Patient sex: F
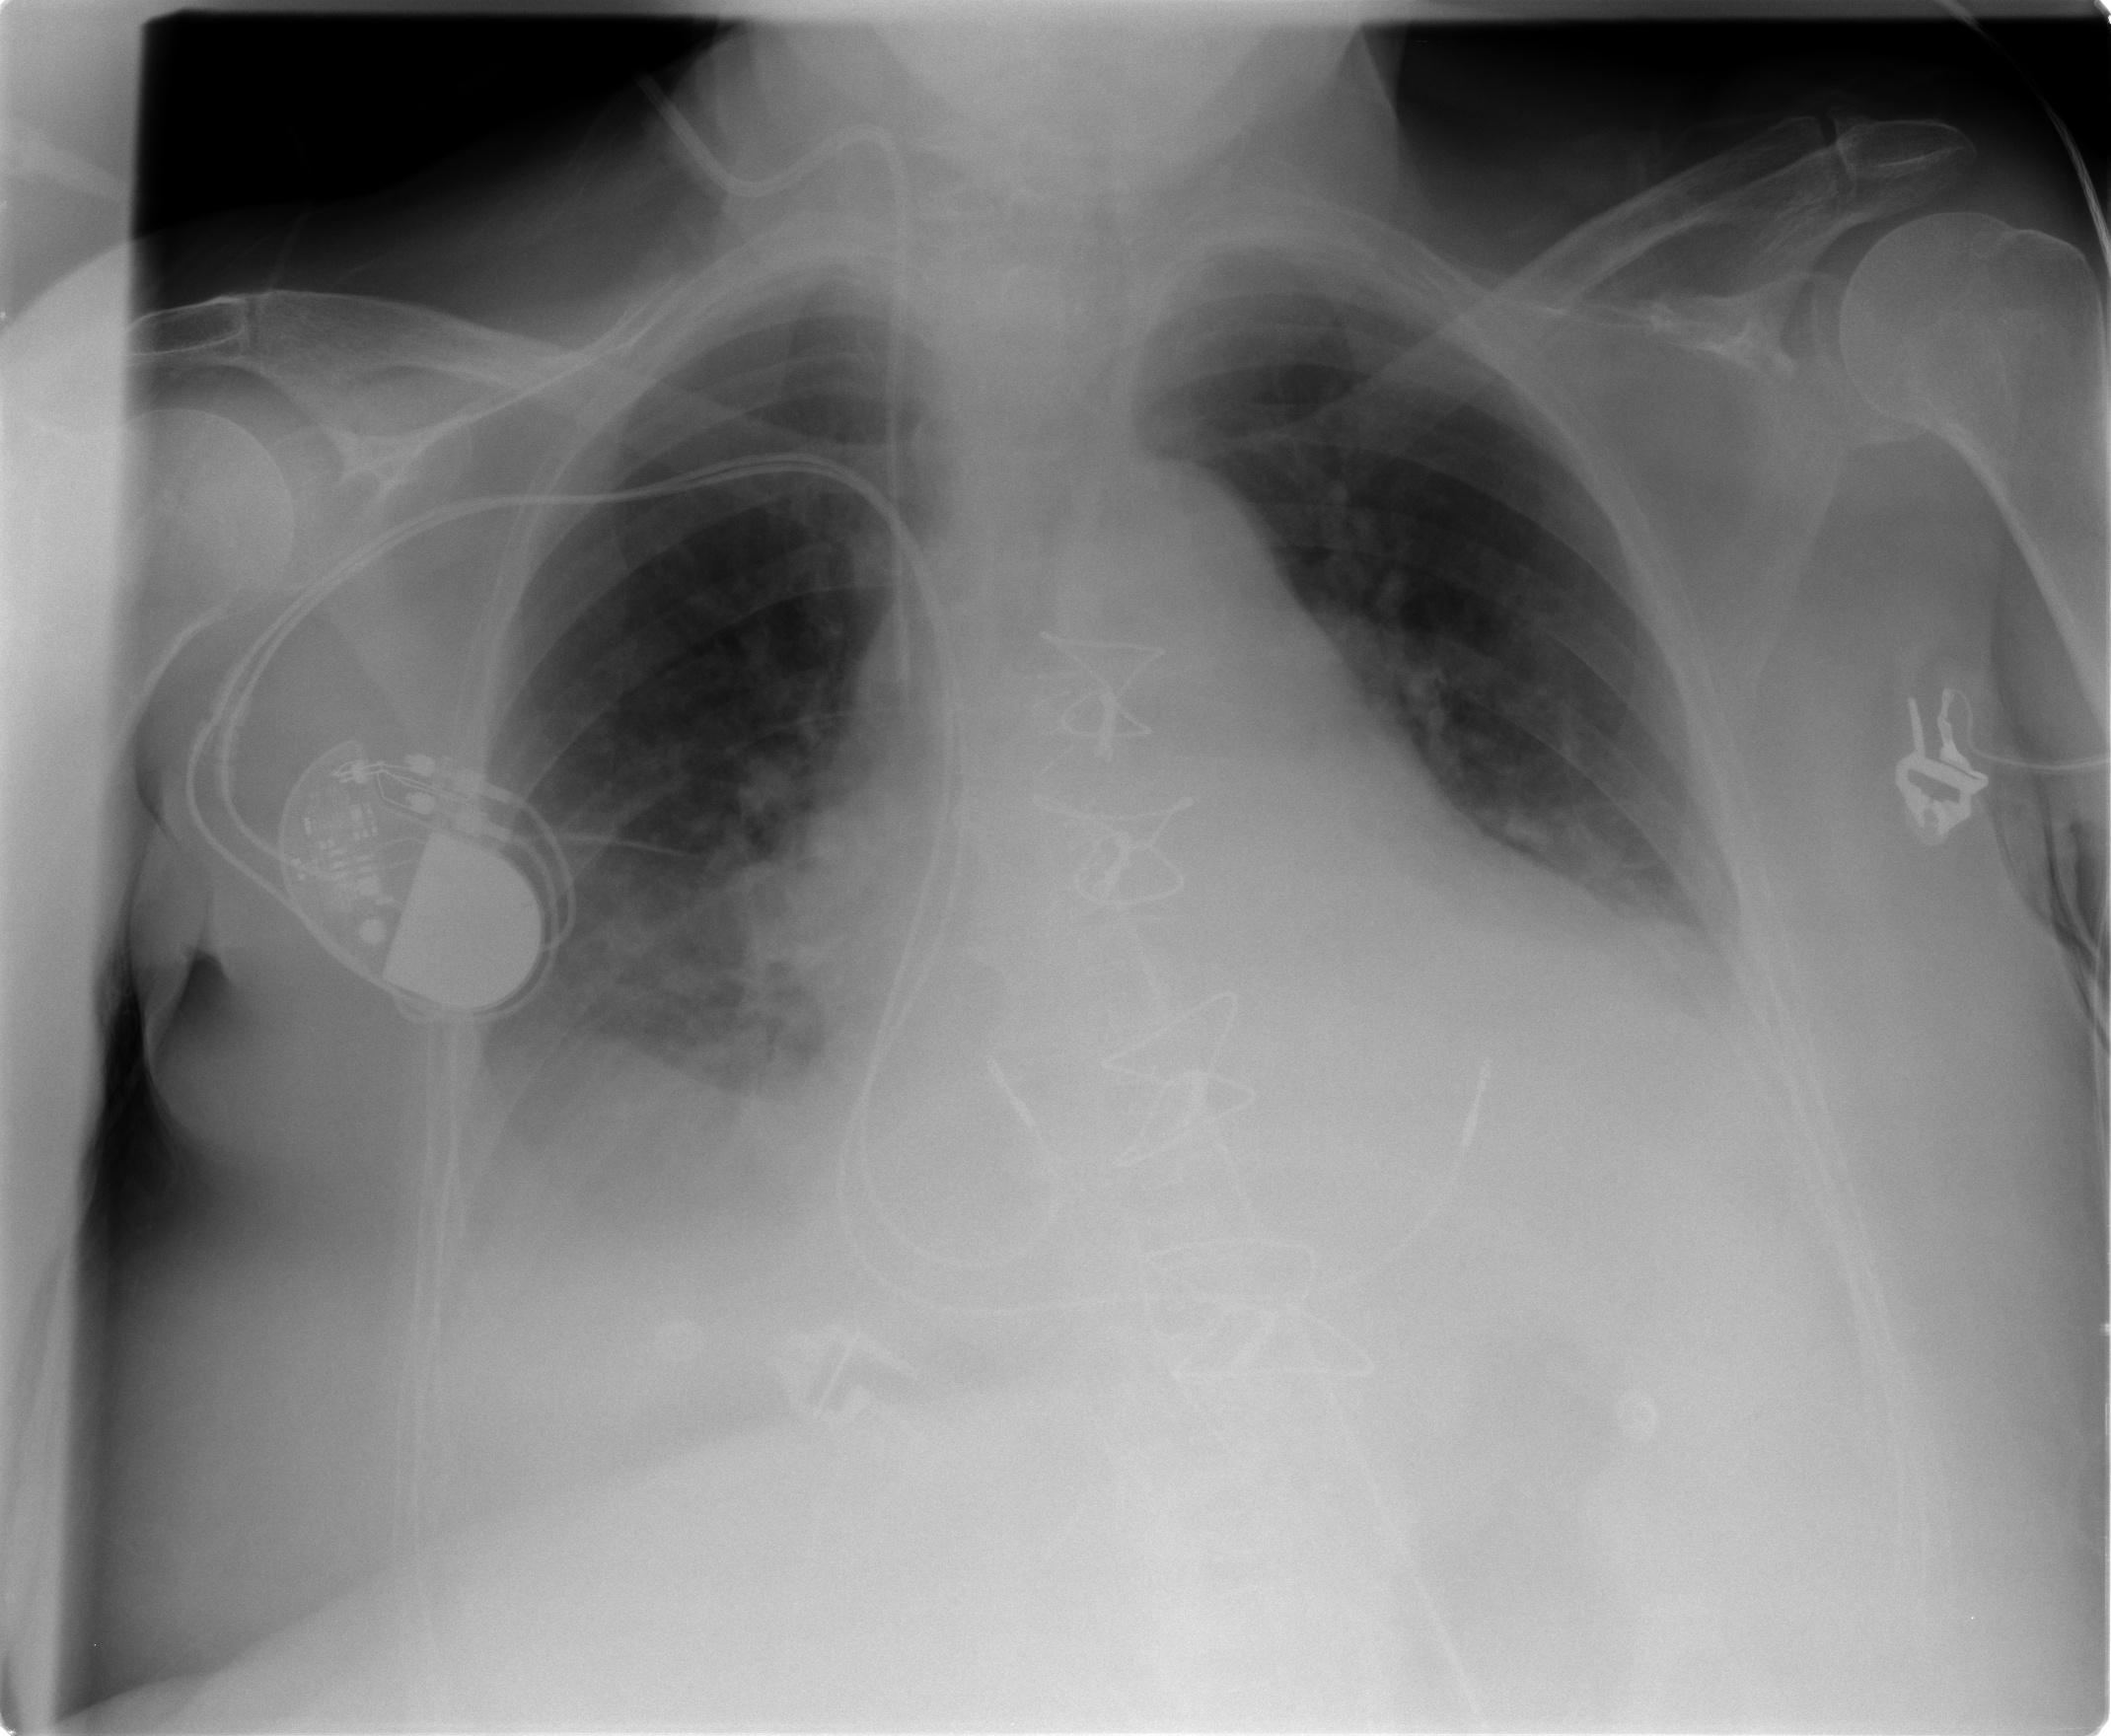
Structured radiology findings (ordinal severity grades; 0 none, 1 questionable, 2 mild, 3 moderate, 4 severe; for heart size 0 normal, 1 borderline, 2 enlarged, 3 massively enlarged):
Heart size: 2
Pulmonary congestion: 2
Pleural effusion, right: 2
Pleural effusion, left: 2
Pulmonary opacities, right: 2
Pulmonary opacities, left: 0
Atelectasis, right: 2
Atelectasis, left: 2